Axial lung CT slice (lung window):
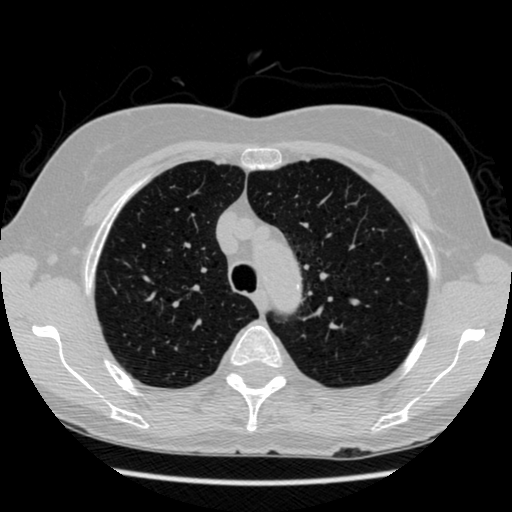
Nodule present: no